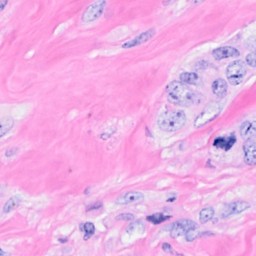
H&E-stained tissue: Breast